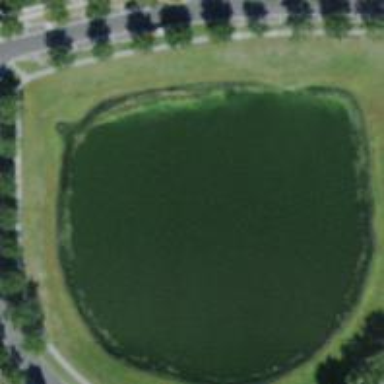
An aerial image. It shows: Residential area adjacent to park with water.